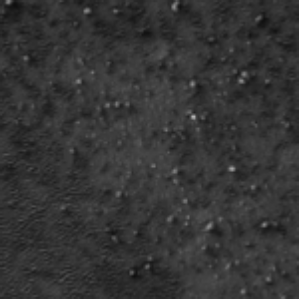
Label: frost